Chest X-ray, PA view. Patient: 43 years old, sex F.
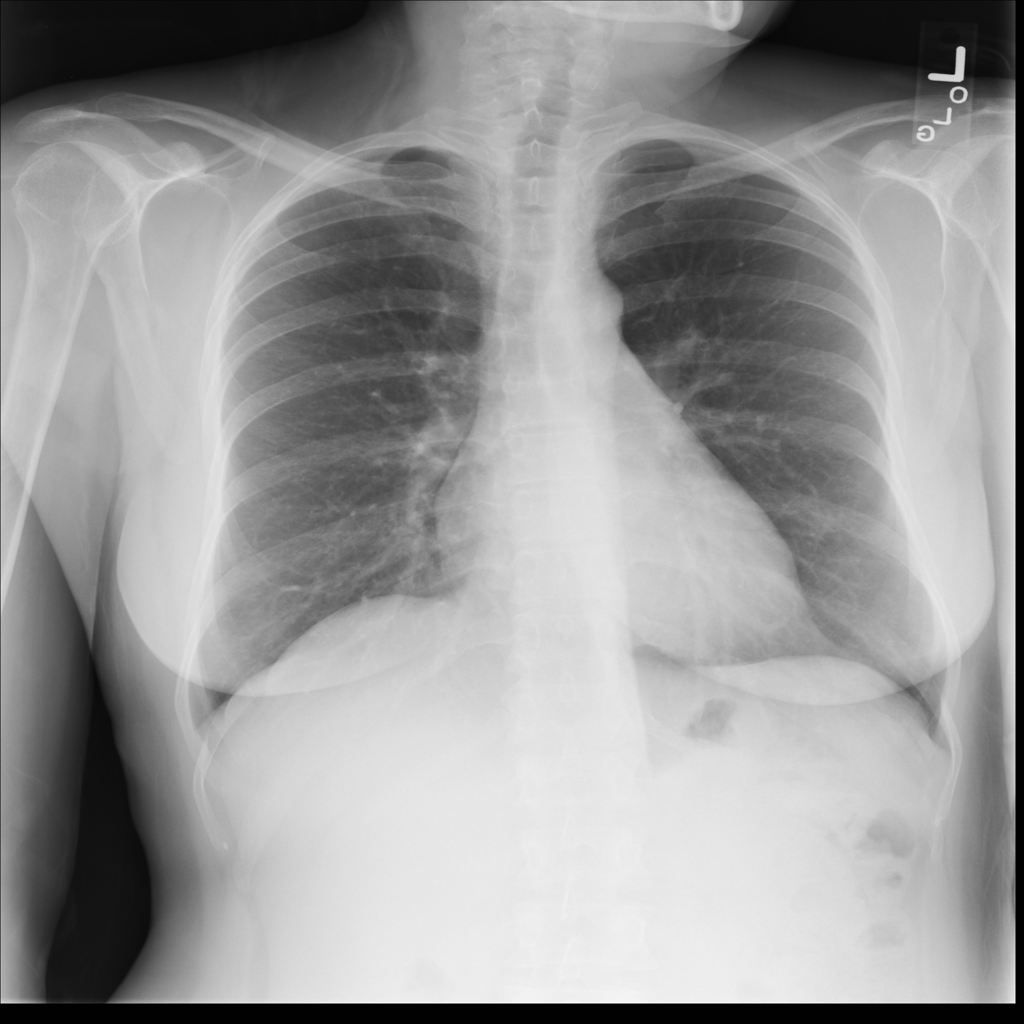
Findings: No Finding